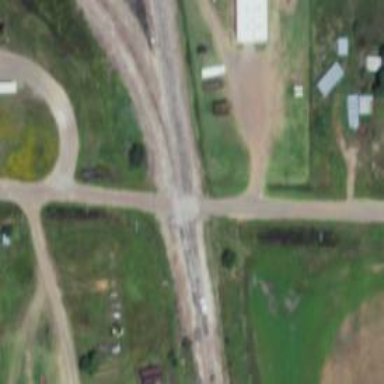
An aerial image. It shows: Level crossing along the railway.